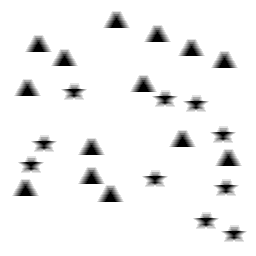
Squares: 0
Triangles: 14
Stars: 10
Total shapes: 24